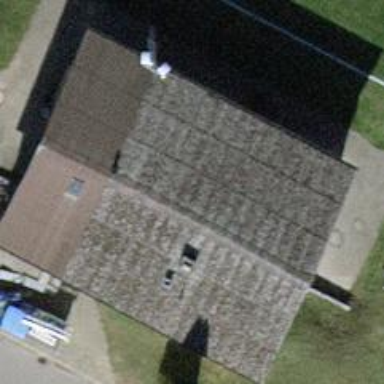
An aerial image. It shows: Hut with gabled roof.